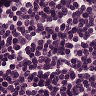
Metastatic tissue present: no